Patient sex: F
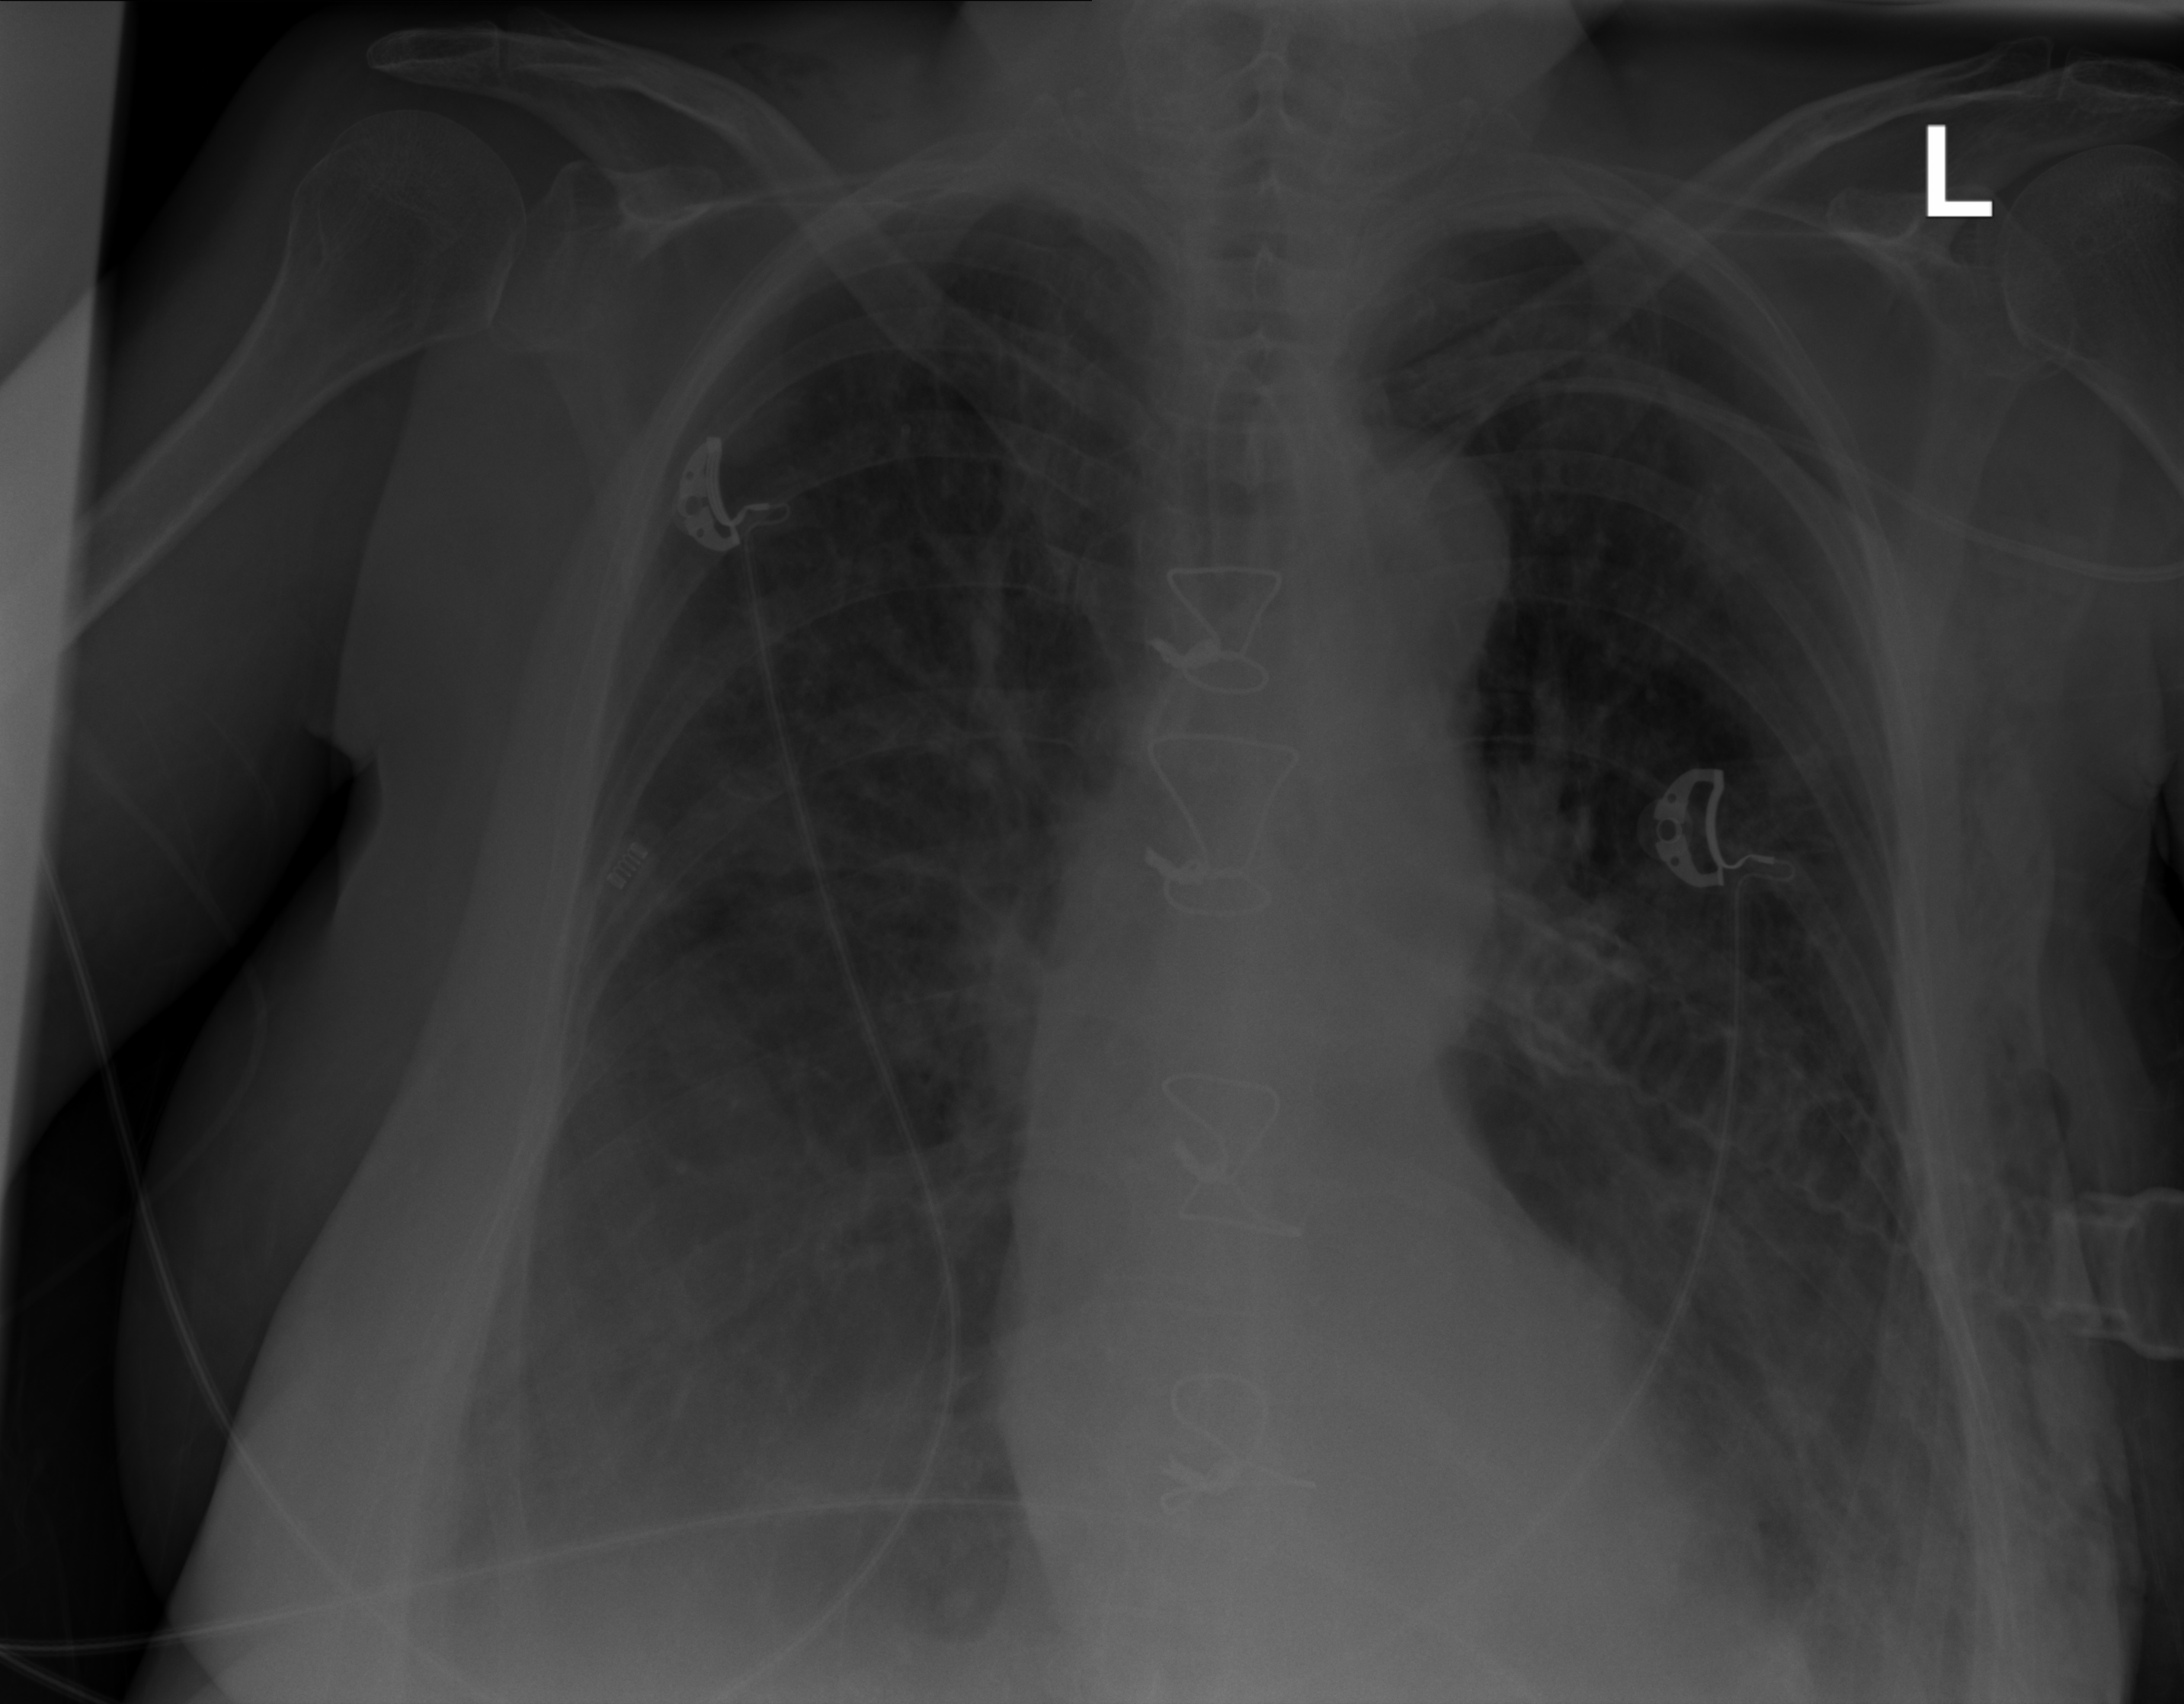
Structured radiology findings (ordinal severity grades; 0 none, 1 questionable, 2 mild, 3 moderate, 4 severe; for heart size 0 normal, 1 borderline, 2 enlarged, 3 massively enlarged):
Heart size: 0
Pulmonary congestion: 2
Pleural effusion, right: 2
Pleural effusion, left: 2
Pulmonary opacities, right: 2
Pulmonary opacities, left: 2
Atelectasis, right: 2
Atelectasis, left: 2